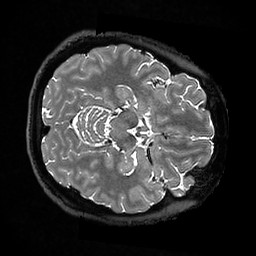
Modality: T2w
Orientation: axial
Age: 33
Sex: female
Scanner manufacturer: ge
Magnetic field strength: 3 T
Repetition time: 3.202 s
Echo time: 0.05976 s